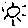
Label: sun